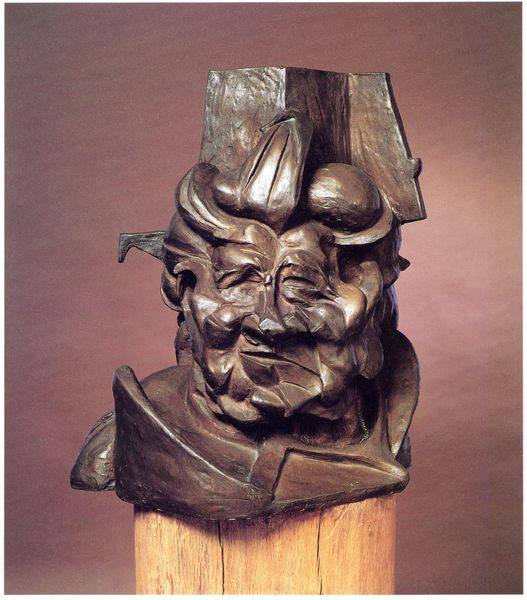
Titel: Antigrazioso
Künstler: Umberto Boccioni
Standort: New York (New York)
Institution: Collection Lydia Winston Malbin
Schlagwörter: baum, dunkel, kopf, mann, schatten, grob, kubismus, kubistisch, ocker, bewegung, braun, holz, hut, licht, mund, nase, stirn, säule, obst, rot, beige, expressionismus, alt, bart, gesichter, hemd, mütze, augen, falten, gesicht, kleidung, kragen, sockel, stein, bildnis, portrait, porträt, figur, haare, kind, kinn, ohren, früchte, skulptur, bewegt, lächeln, wangen, italien, backen, abstrakt, modern, karikatur, dick, muskeln, brauen, büste, glanz, schlitzaugen, faltig, glänzend, metall, bildhauerei, bronze, plastik, podest, poliert, augenbraue, geschlossen, foto, fotografie, fett, roh, lachen, futurismus, haken, maske, narr, form, kugel, grinsen, schnitzerei, organisch, maserung, grimasse, picasso, wesen, bäckchen, fröhlich, herme, zwerg, hörner, basis, freundlich, gesichtszüge, block, guss, bock, verdreht, figürlich, pfeil, banane, komisch, geschnitzt, schnitzen, nett, post, monster, gemütlich, facetten, italienisch, züge, blöcke, folklore, keil, gnom, skulpture, doppelkopf, volkstümlich, schnizen, fantastisch, bard, klotz, gemein, ecklig, arcimboldo, nase mund, honoré daumier, daumier, honoe, sockel violett, sockeö, zerknautscht, holzstamm, 1912, 1920, zu, braqque, lachmuskeln, augsatz, boccini, bocciccini, mabb